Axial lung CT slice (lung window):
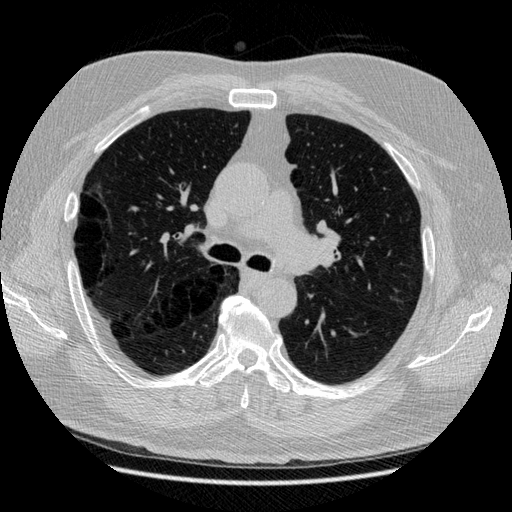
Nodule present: no